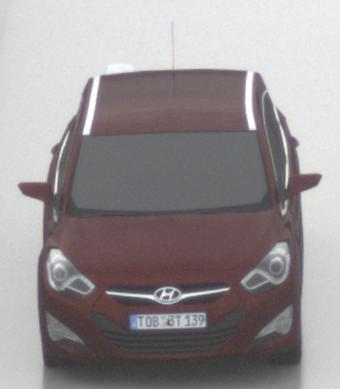
Make: Hyundai
Model: i40 Kombi 1.6 GDI
Detailed model: i40 (VF) Kombi
Model produced from: 2012/08
Model produced until: 2013/09
Doors: 5
Color: red
Road condition: wet road
Daytime: morning or afternoon
Contrast: low contrast